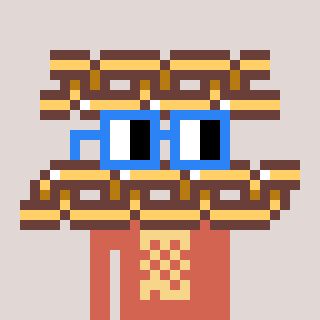
a pixel art character with square blue glasses, a chain-shaped head and a peachy-colored body on a warm background